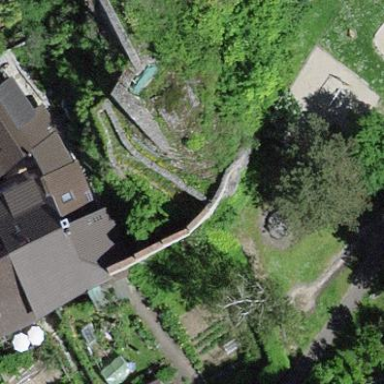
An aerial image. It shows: City wall in the picture.